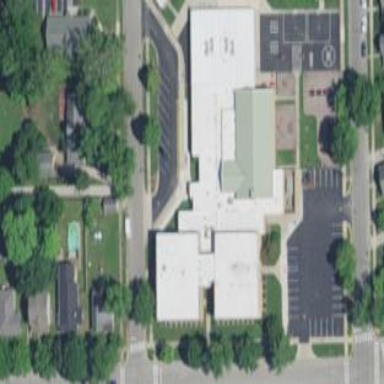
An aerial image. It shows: School building.